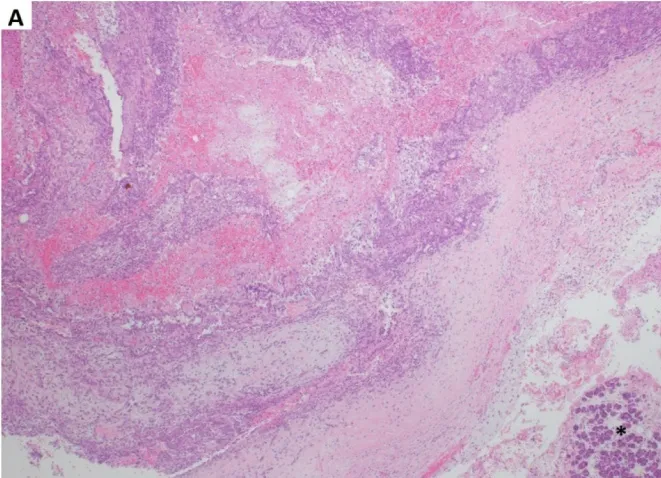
A: Tumor with a background of hemorrhage, inflammation, and a focus of normal salivary glands (asterisk) (H&E magnification x 40).
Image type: pathology (h&e)